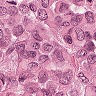
Metastatic tissue present: yes